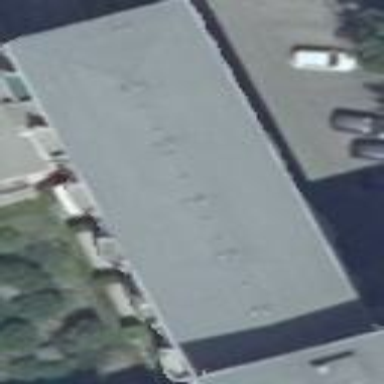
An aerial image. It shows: Building with hipped roof made of gray tar paper. The building itself is light pink in color.